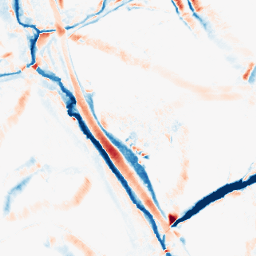
Category: morphological
Decomposition family: morphological_diamond
Decomposition parameters: operation: average
radius: 10
Upsampling method: sinc_blackman
Upsampling parameters: scale: 4
kernel_size: 8
Upsampling scale: 4